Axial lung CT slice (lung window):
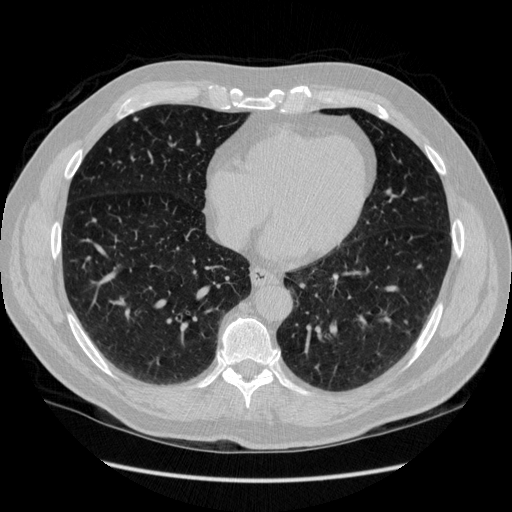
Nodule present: yes
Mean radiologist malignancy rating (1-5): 3